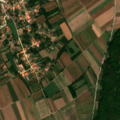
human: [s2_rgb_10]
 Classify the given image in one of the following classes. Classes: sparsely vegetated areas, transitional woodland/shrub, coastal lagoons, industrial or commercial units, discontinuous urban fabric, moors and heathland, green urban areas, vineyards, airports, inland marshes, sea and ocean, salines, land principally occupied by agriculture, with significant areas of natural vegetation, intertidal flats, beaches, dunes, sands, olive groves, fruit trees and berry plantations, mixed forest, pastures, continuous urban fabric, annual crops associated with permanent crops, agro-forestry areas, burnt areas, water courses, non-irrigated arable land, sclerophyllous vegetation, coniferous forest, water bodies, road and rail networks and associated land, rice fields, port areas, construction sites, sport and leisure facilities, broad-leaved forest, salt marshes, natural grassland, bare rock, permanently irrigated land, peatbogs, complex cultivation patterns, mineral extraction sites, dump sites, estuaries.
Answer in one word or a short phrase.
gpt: discontinuous urban fabric, non-irrigated arable land, land principally occupied by agriculture, with significant areas of natural vegetation, broad-leaved forest